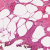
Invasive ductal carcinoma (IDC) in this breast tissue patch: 1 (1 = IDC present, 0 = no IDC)